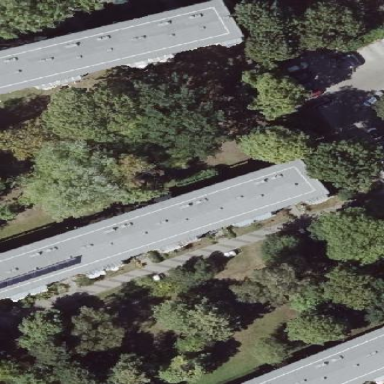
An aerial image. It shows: Gray apartment building with flat roof made of tar paper.